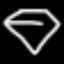
Label: diamond